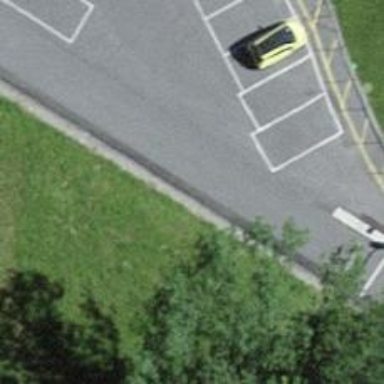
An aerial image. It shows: Lift gate barrier.